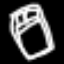
Label: bed